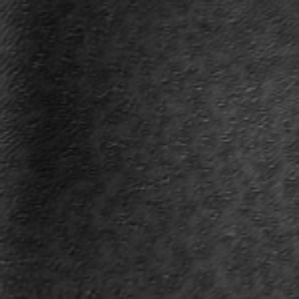
Label: frost